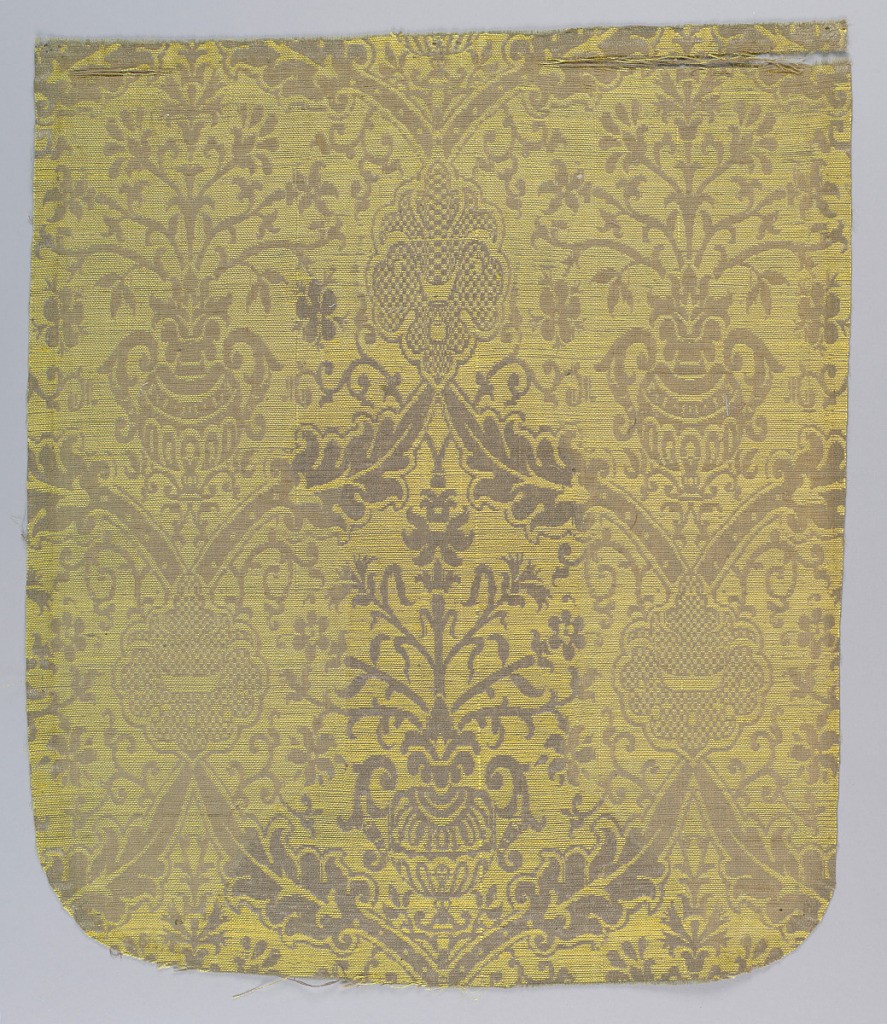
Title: Fragment
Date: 17th century
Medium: silk, linen (?) Technique: two integrated structures, plain weave plus twill; brocatelle
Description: Ogee lattice formed by lancet leaves framing flowering plants in urns. The background is yellow and the pattern a faded mauve. Cut into the shape of a cope hood.